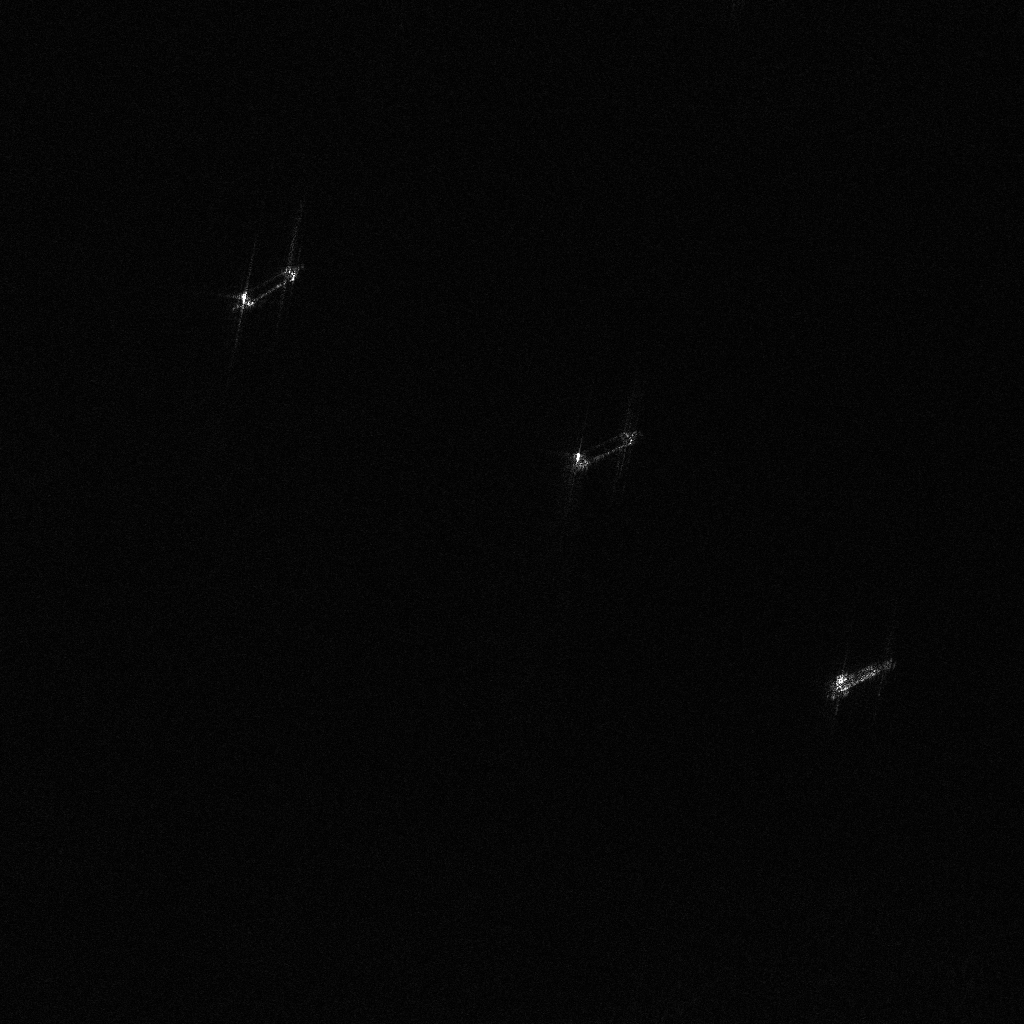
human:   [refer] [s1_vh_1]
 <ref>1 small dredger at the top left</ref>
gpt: <box>[[24, 23, 27, 31, 56]]</box>